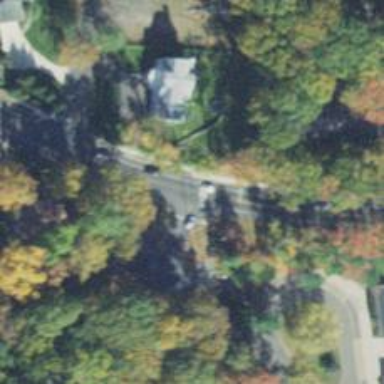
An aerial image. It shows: Secondary road with asphalt surface and sidewalk on the left.